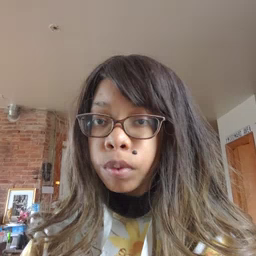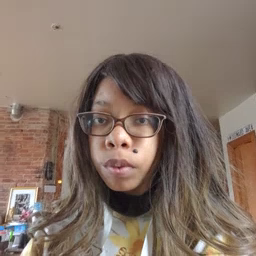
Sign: tooth